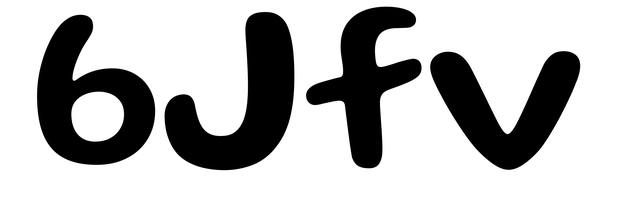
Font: Gluten_Medium